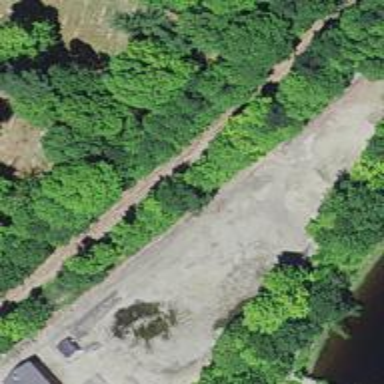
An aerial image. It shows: Abandoned railway next to cycleway.